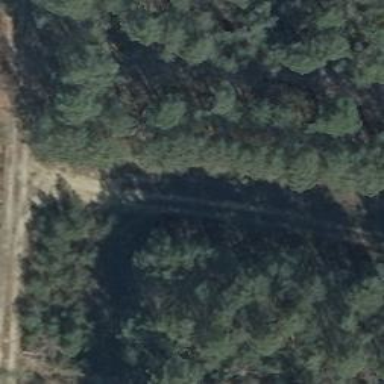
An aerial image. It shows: Dirt track road with grade 4 track type.